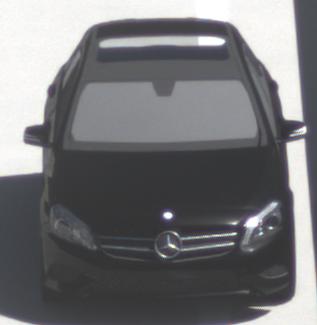
Make: Mercedes-Benz
Model: A 180
Detailed model: A-Class (176)
Model produced from: 2012/09
Model produced until: 2015/07
Doors: 5
Color: black
Road condition: dry road
Daytime: midday
Contrast: high contrast